Question: I am trying to download a certain file (named 010010-99999-year.gz) from an FTP server. This same file, but for different years is residing in different FTP directories. For instance:
<URL>
<URL>
and so on. The picture illustrates one of the directories:

The file is not located in all the directories (i.e. all years). In such case I want the script to ignore that missing files, print "not available", and continue with the next directory (i.e. next year).
I could do this using the NLST listing by first generating a list of files in the current FTP directory and then checking if my file is on that list, but that is slow, and NOAA (the organization owning the server) does not like file listing (<URL>. Therefore I came up with this code:
'''
def FtpDownloader2(url="ftp.ncdc.noaa.gov"):
ftp=FTP(url)
ftp.login()
for year in range(1901,2015):
ftp.cwd("/pub/data/noaa/isd-lite")
ftp.cwd(str(year))
fullStationId="010010-99999-%s.gz" % year
try:
file=open(fullStationId,"wb")
ftp.retrbinary('RETR %s' % fullStationId, file.write)
print("File is available")
file.close()
except:
print("File not available")
ftp.close()
'''
This downloads the existing files (year <PHONE>) correctly, but it is also generating empty files for years <PHONE>. The file is not in the FTP for <PHONE>.
Am I doing anything wrong in the use of try and except, or is it some other issue?
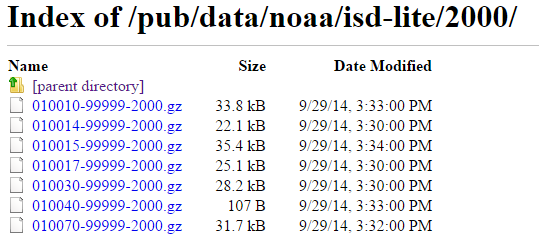
Answer: I took your code and modified it a little:
'''
from ftplib import FTP, error_perm
import os
def FtpDownloader2(url="ftp.ncdc.noaa.gov"):
ftp = FTP(url)
ftp.login()
for year in range(1901, 2015):
remote_file = '/pub/data/noaa/isd-lite/{0}/010010-99999-{0}.gz'.format(year)
local_file = os.path.basename(remote_file)
try:
with open(local_file, "wb") as file_handle:
ftp.retrbinary('RETR %s' % remote_file, file_handle.write)
print('OK', local_file)
except error_perm:
print('ERR', local_file)
os.unlink(local_file)
ftp.close()
'''
# Notes
- 'except''error_perm'- 'with'- 'error_perm'- 'cwd'- 'range(1901, 2015)''range(1901, 2016)'-
# Update
This update answers your question regarding not creating empty local file (then having to delete them). There are a couple of different ways:
1. Query the remote file's existence before downloading. Only create the local file when the remote exists. The problem with this approach is querying a remote file takes longer than creating/deleting a local file.
2. Create a string buffer (StringIO), download to that buffer. Only create a local file when that string buffer is not empty. The problem with this approach is you are writing the same data twice: once to the string buffer, and once from the string buffer to the file.